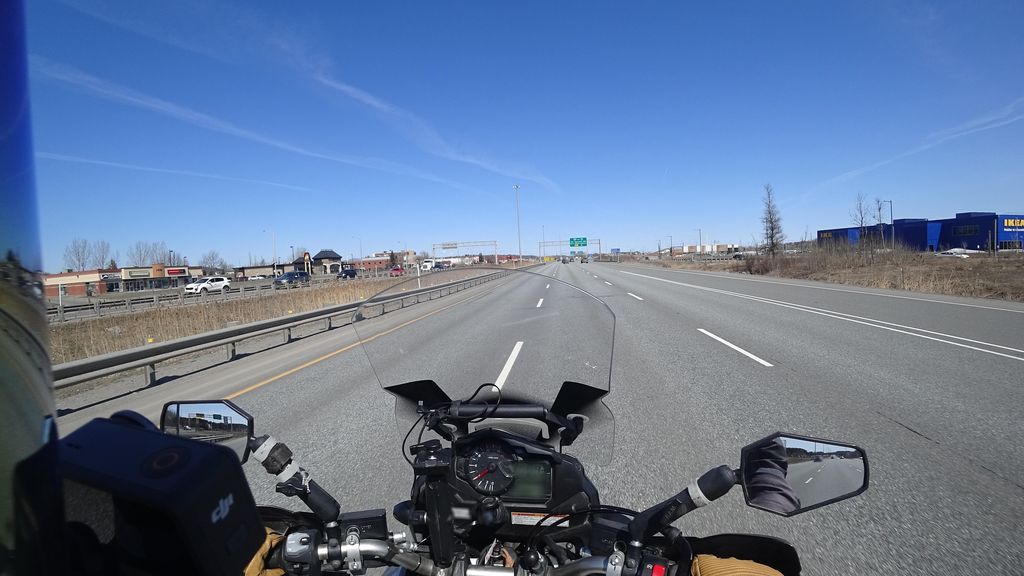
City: quebec_city